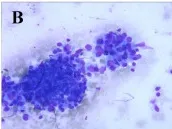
Brush Cytology, Histopathologic, and Immunohistochemical Examinations of Biopsy Tissue from Pulmonary Metastasis. Light microscope images of brush cytology. . 100).
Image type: pathology (immunostaining)